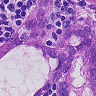
Metastatic tissue present: yes